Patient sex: M
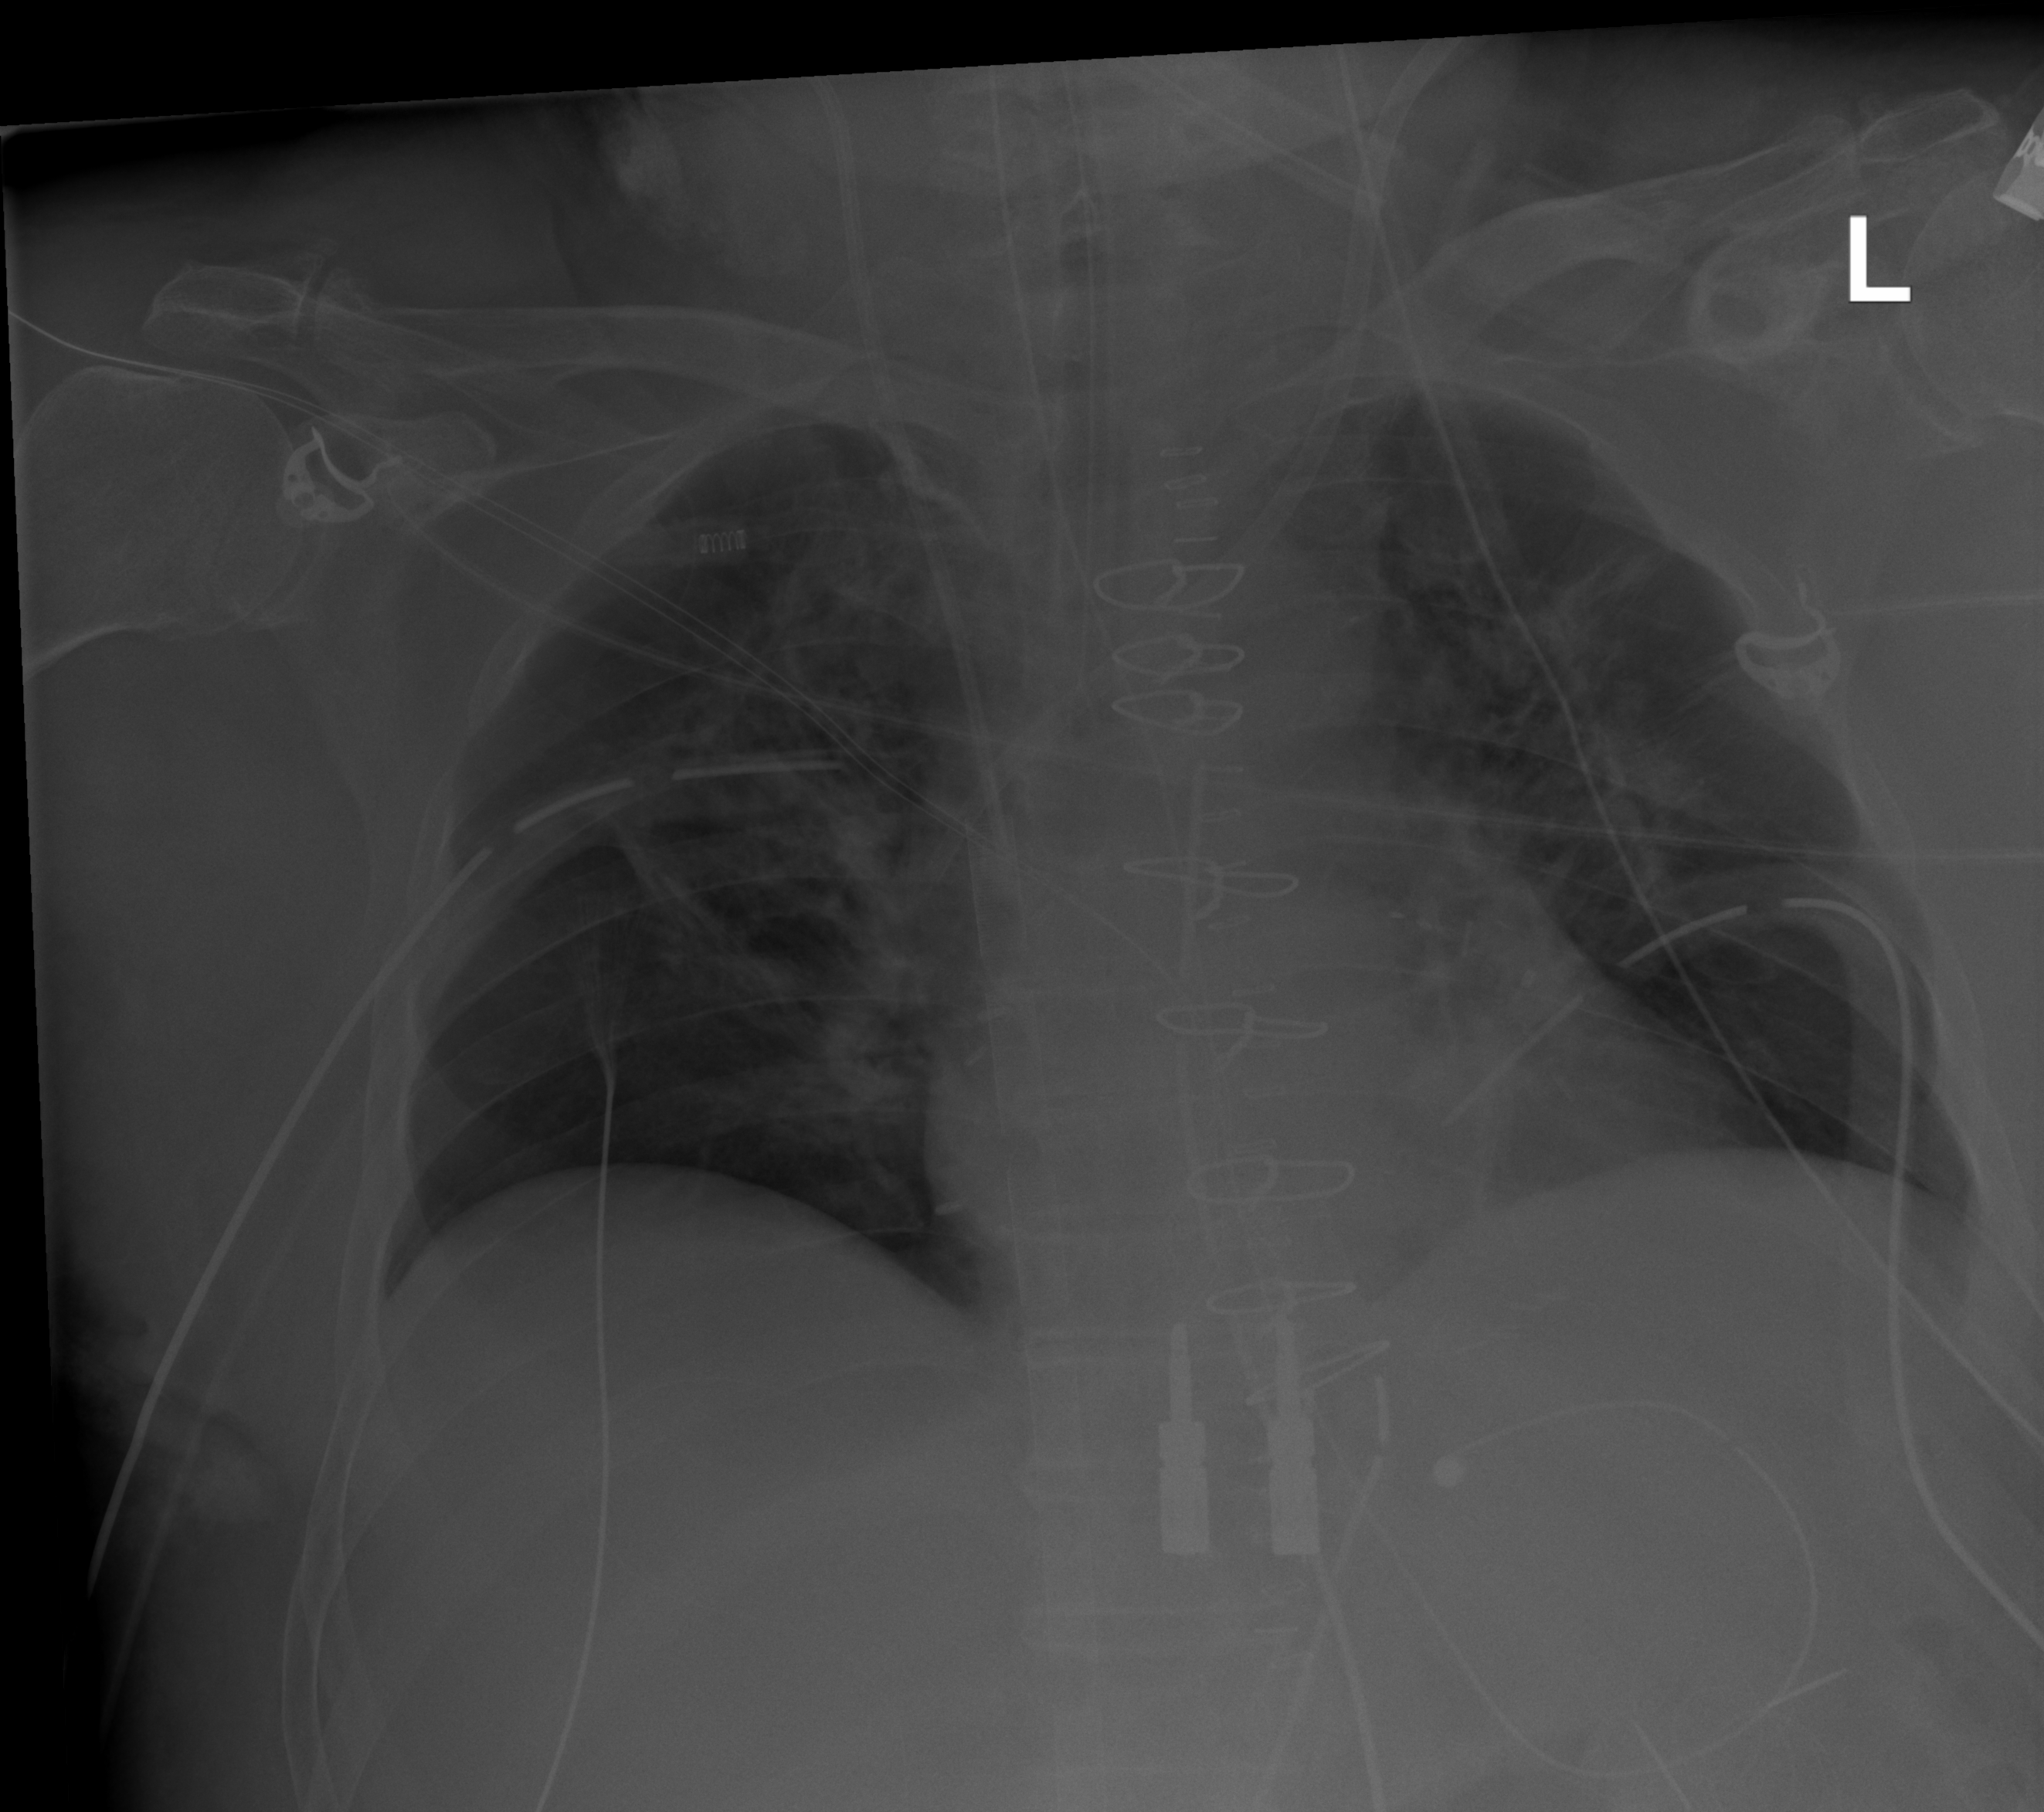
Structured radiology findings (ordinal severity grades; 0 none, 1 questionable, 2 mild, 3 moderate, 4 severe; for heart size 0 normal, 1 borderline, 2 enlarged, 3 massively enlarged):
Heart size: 1
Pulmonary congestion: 2
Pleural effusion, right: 0
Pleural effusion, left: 0
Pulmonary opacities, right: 3
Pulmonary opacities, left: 3
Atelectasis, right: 2
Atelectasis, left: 2